Question: 1. I have a simple select query below, now what I want is to have the cumulative balances by employee under cumtotal
2. A moving value difference which is achieved by subtracting the cumulative value in the month of Feb by Jan, example see below:

I do not want to use the domain function, I have enough of poor performance, I understand the answer to this are sub queries, this is where I'm trapped, I real need your help. Our pay as you earn works on cumulative basis, that is the reasons why I need this.
I will appreciate if can be done, unfortunately access does not work like excel, otherwise this is very thing in excel.
'''
SELECT tblstaff.Id, tblstaff.FirstName, tblstaff.LastName,
tblstaff.JobTitle, tblpayslips.SalaryDate, tblSalaries.Gross,
Sum(([tblSalaries].[Gross])) AS CumTotal, 0 AS Diff
FROM (tblstaff INNER JOIN tblpayslips ON tblstaff.Id = tblpayslips.EmployeeName) INNER JOIN tblSalaries ON tblstaff.Id = tblSalaries.Id
GROUP BY tblstaff.Id, tblstaff.FirstName, tblstaff.LastName, tblstaff.JobTitle, tblpayslips.SalaryDate, tblSalaries.Gross, 0
ORDER BY tblstaff.Id, tblpayslips.SalaryDate;
'''
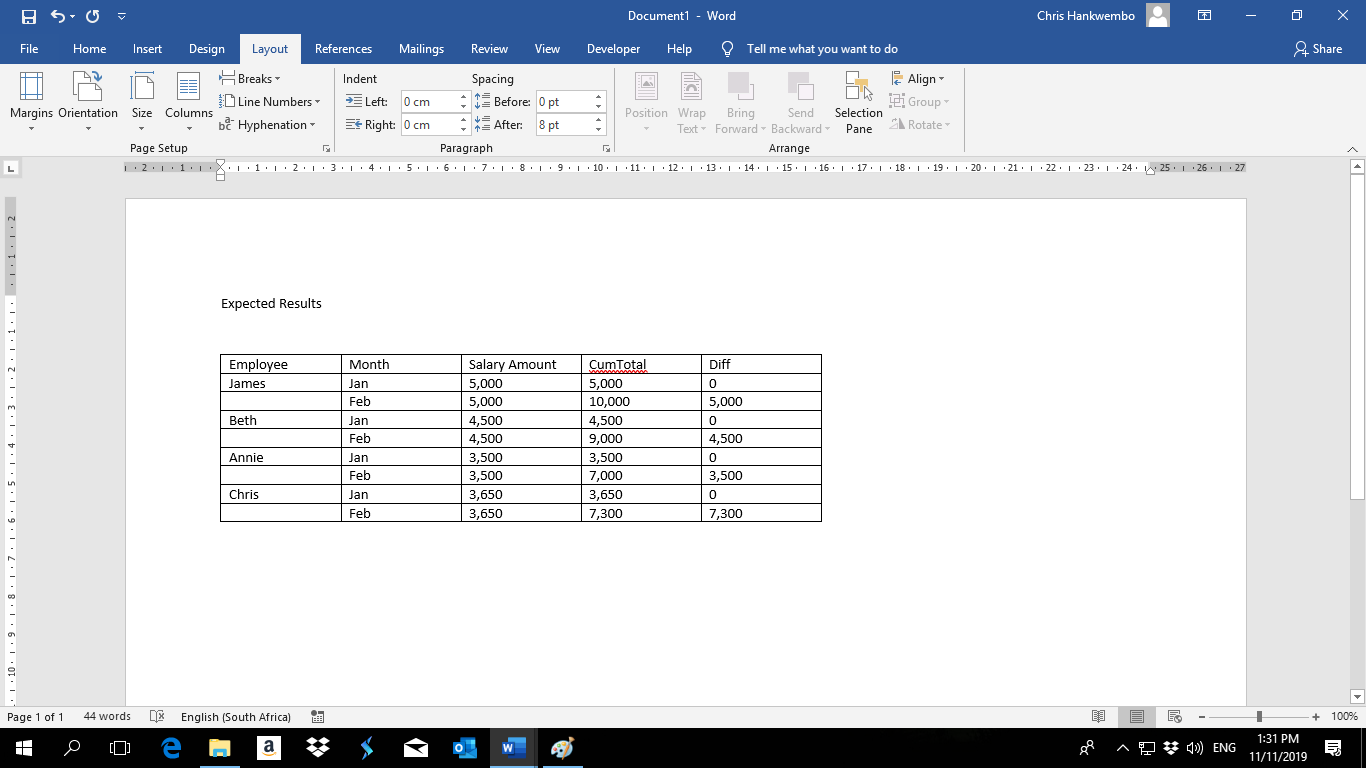
Answer: In MS Access, you can use a correlated subquery:
'''
SELECT s.Id, s.FirstName, s.LastName,
s.JobTitle, ps.SalaryDate, sa.Gross,
(SELECT SUM(sa2.Gross)
FROM tblSalaries as sa2
WHERE s.Id = sa2.Id = s.Id
) as RunningTotal,
0 AS Diff
FROM (tblstaff as s INNER JOIN
tblpayslips as ps
ON s.Id = ps.EmployeeName
) INNER JOIN
tblSalaries as sa
ON s.Id = sa.Id
ORDER BY s.Id, ps.SalaryDate;
'''
If the 'diff' is the difference from the cumulative sum, you can use a subquery and put the difference in the outer query.